Field crop: tomato
Growth stage: 1
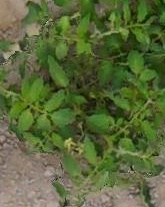
Species: tomato